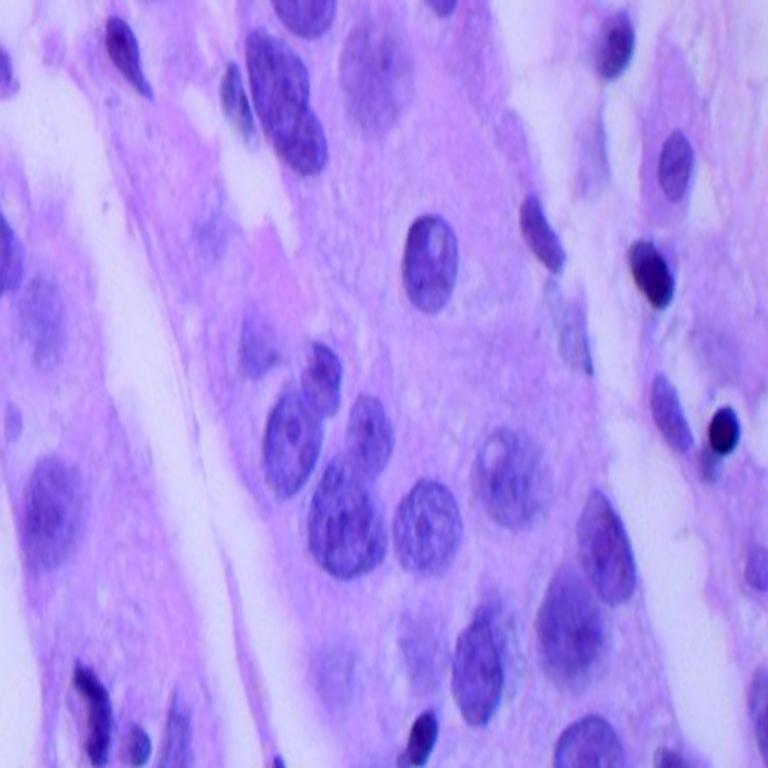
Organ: lung
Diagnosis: adenocarcinomas